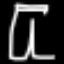
Label: pants